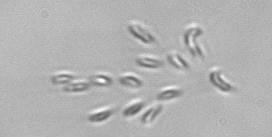
Label: Dinobryon